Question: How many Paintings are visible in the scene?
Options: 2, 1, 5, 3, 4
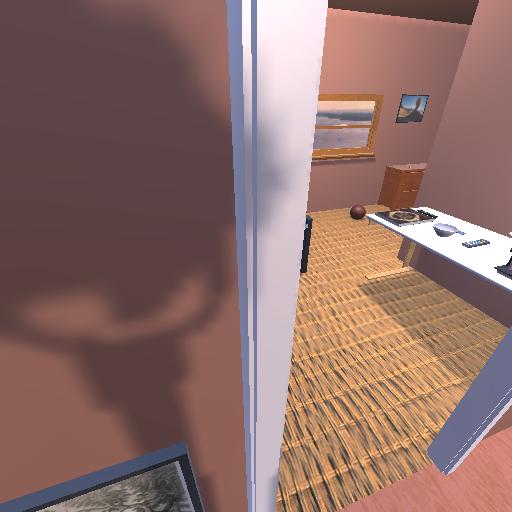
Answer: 2